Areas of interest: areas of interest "Logistics and Express Delivery"
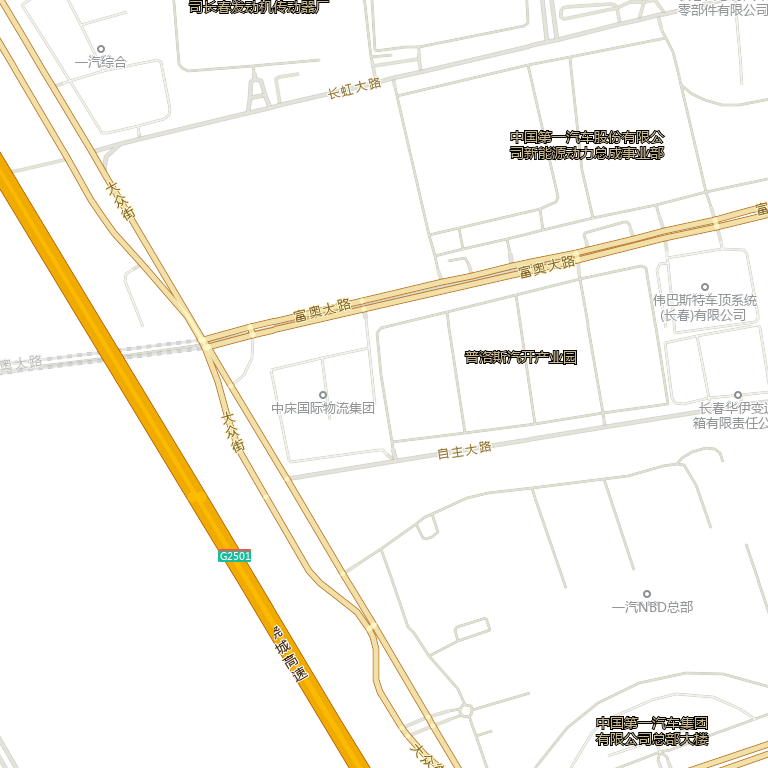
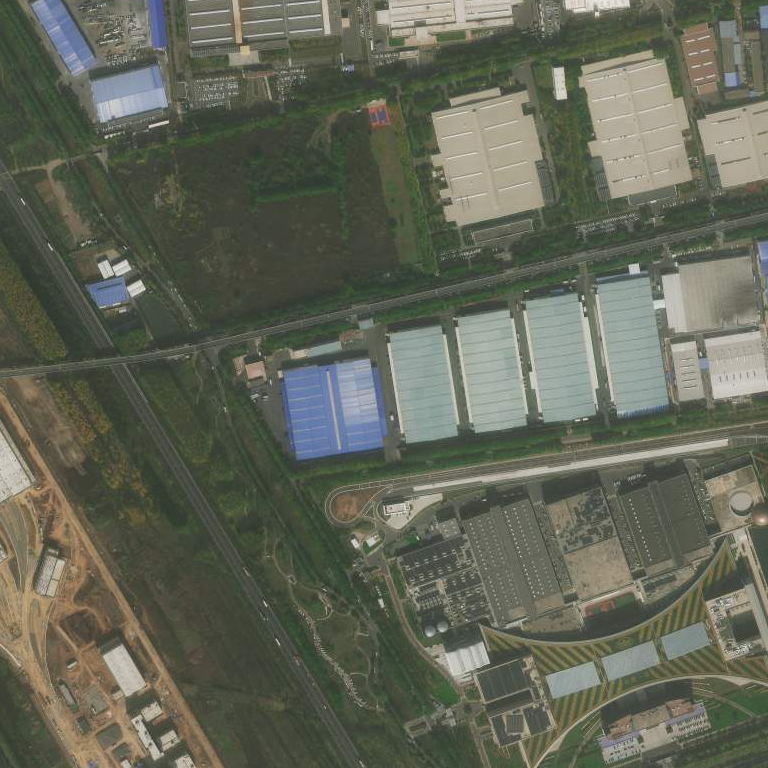